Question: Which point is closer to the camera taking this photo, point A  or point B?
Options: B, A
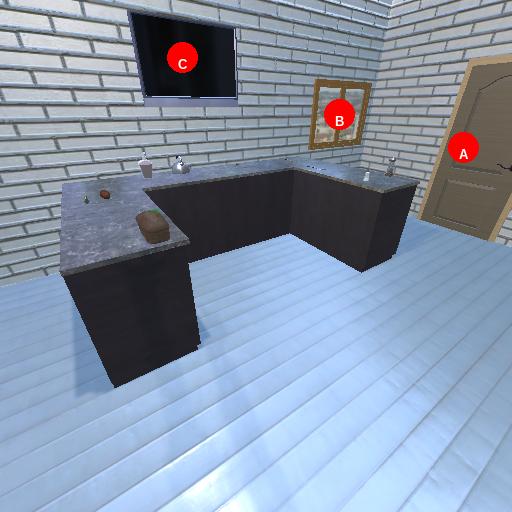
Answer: B